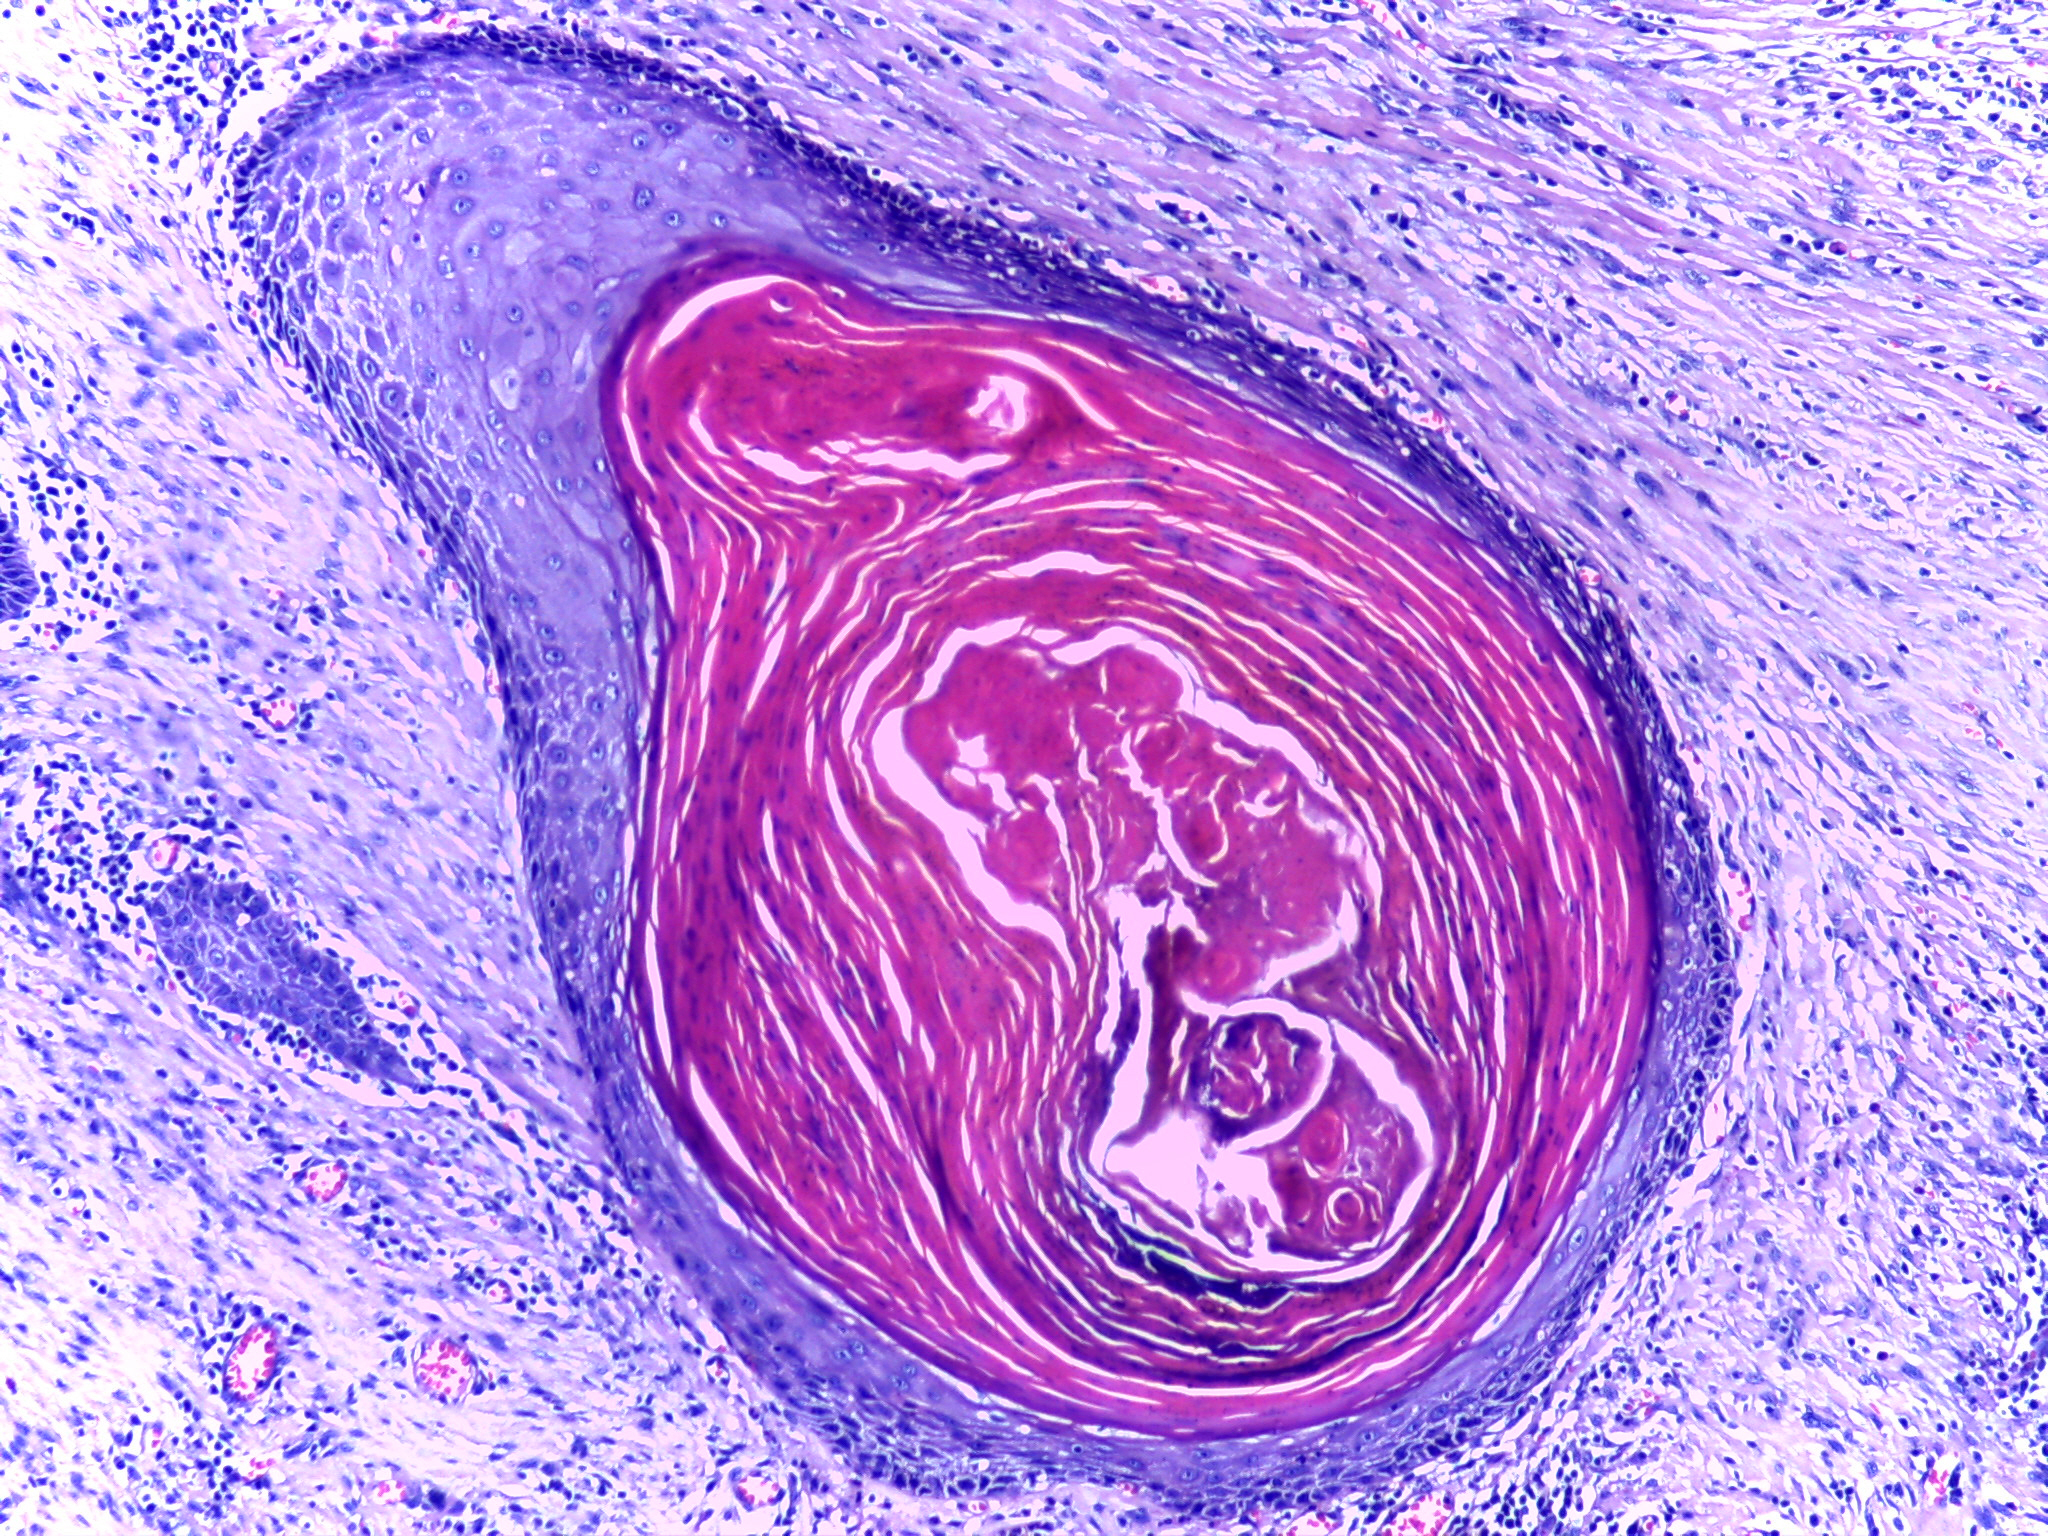
Diagnosis: OSCC